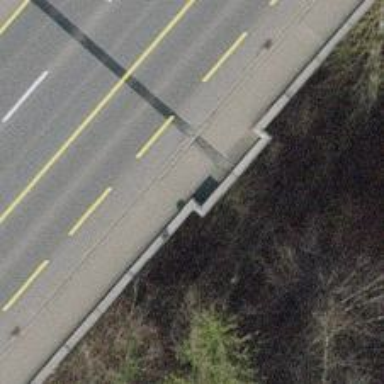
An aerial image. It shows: There is fence around bridge.